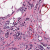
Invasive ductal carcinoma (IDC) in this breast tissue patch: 1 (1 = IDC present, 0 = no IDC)